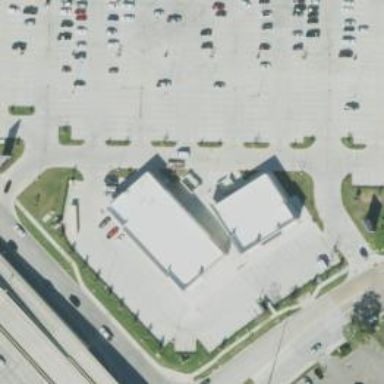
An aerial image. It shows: Healthcare clinic.